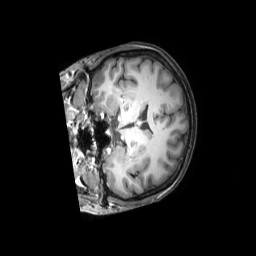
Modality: T1w
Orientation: coronal
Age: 44
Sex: female
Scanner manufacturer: philips
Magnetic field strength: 3 T
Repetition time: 0.009896 s
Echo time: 0.004603 s